Question:
Example ^. I must be forgetting something or being really dumb.
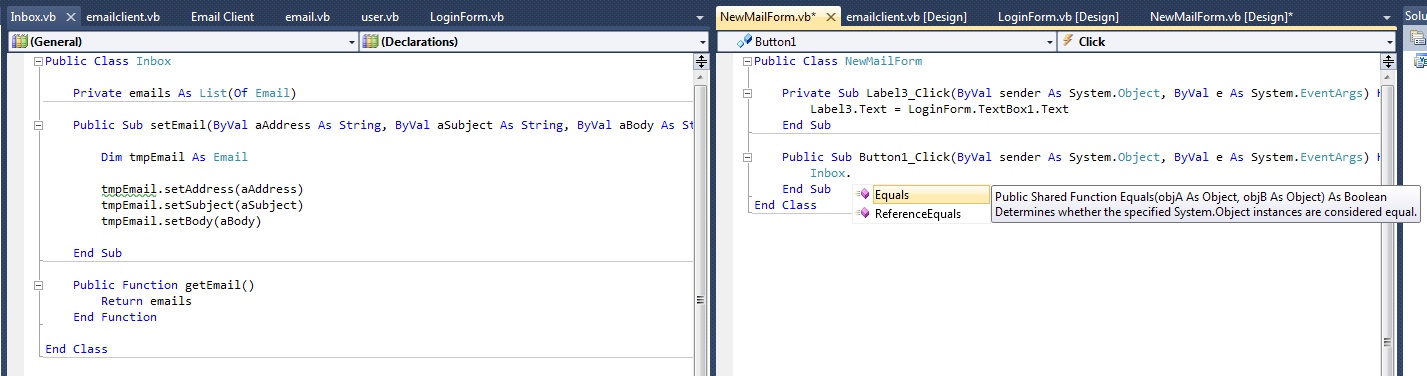
Answer: You're accessing from the class, not the object, that's why only class methods get shown. Create inbox object first and use that to call the instance method.